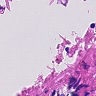
Metastatic tissue present: no